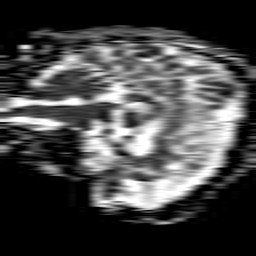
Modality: ADC
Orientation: sagittal
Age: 50
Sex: female
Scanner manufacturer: philips
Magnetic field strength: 1.5 T
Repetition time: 4.6 s
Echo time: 0.08517 s